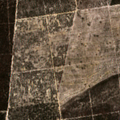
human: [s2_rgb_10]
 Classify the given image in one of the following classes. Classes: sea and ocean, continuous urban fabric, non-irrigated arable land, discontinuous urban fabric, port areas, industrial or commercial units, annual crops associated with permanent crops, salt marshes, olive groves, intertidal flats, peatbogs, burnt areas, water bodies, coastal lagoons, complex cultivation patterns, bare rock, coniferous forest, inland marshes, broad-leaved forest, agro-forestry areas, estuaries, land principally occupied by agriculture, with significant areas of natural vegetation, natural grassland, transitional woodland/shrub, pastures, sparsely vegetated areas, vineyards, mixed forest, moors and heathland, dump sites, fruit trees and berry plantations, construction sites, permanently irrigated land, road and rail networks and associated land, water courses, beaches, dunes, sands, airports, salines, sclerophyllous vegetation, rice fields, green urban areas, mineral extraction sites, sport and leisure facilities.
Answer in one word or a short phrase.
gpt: continuous urban fabric